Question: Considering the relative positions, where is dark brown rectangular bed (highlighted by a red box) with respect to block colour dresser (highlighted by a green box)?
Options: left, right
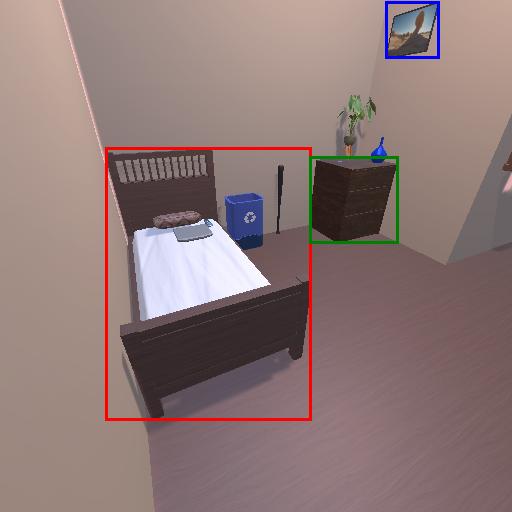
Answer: left